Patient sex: M
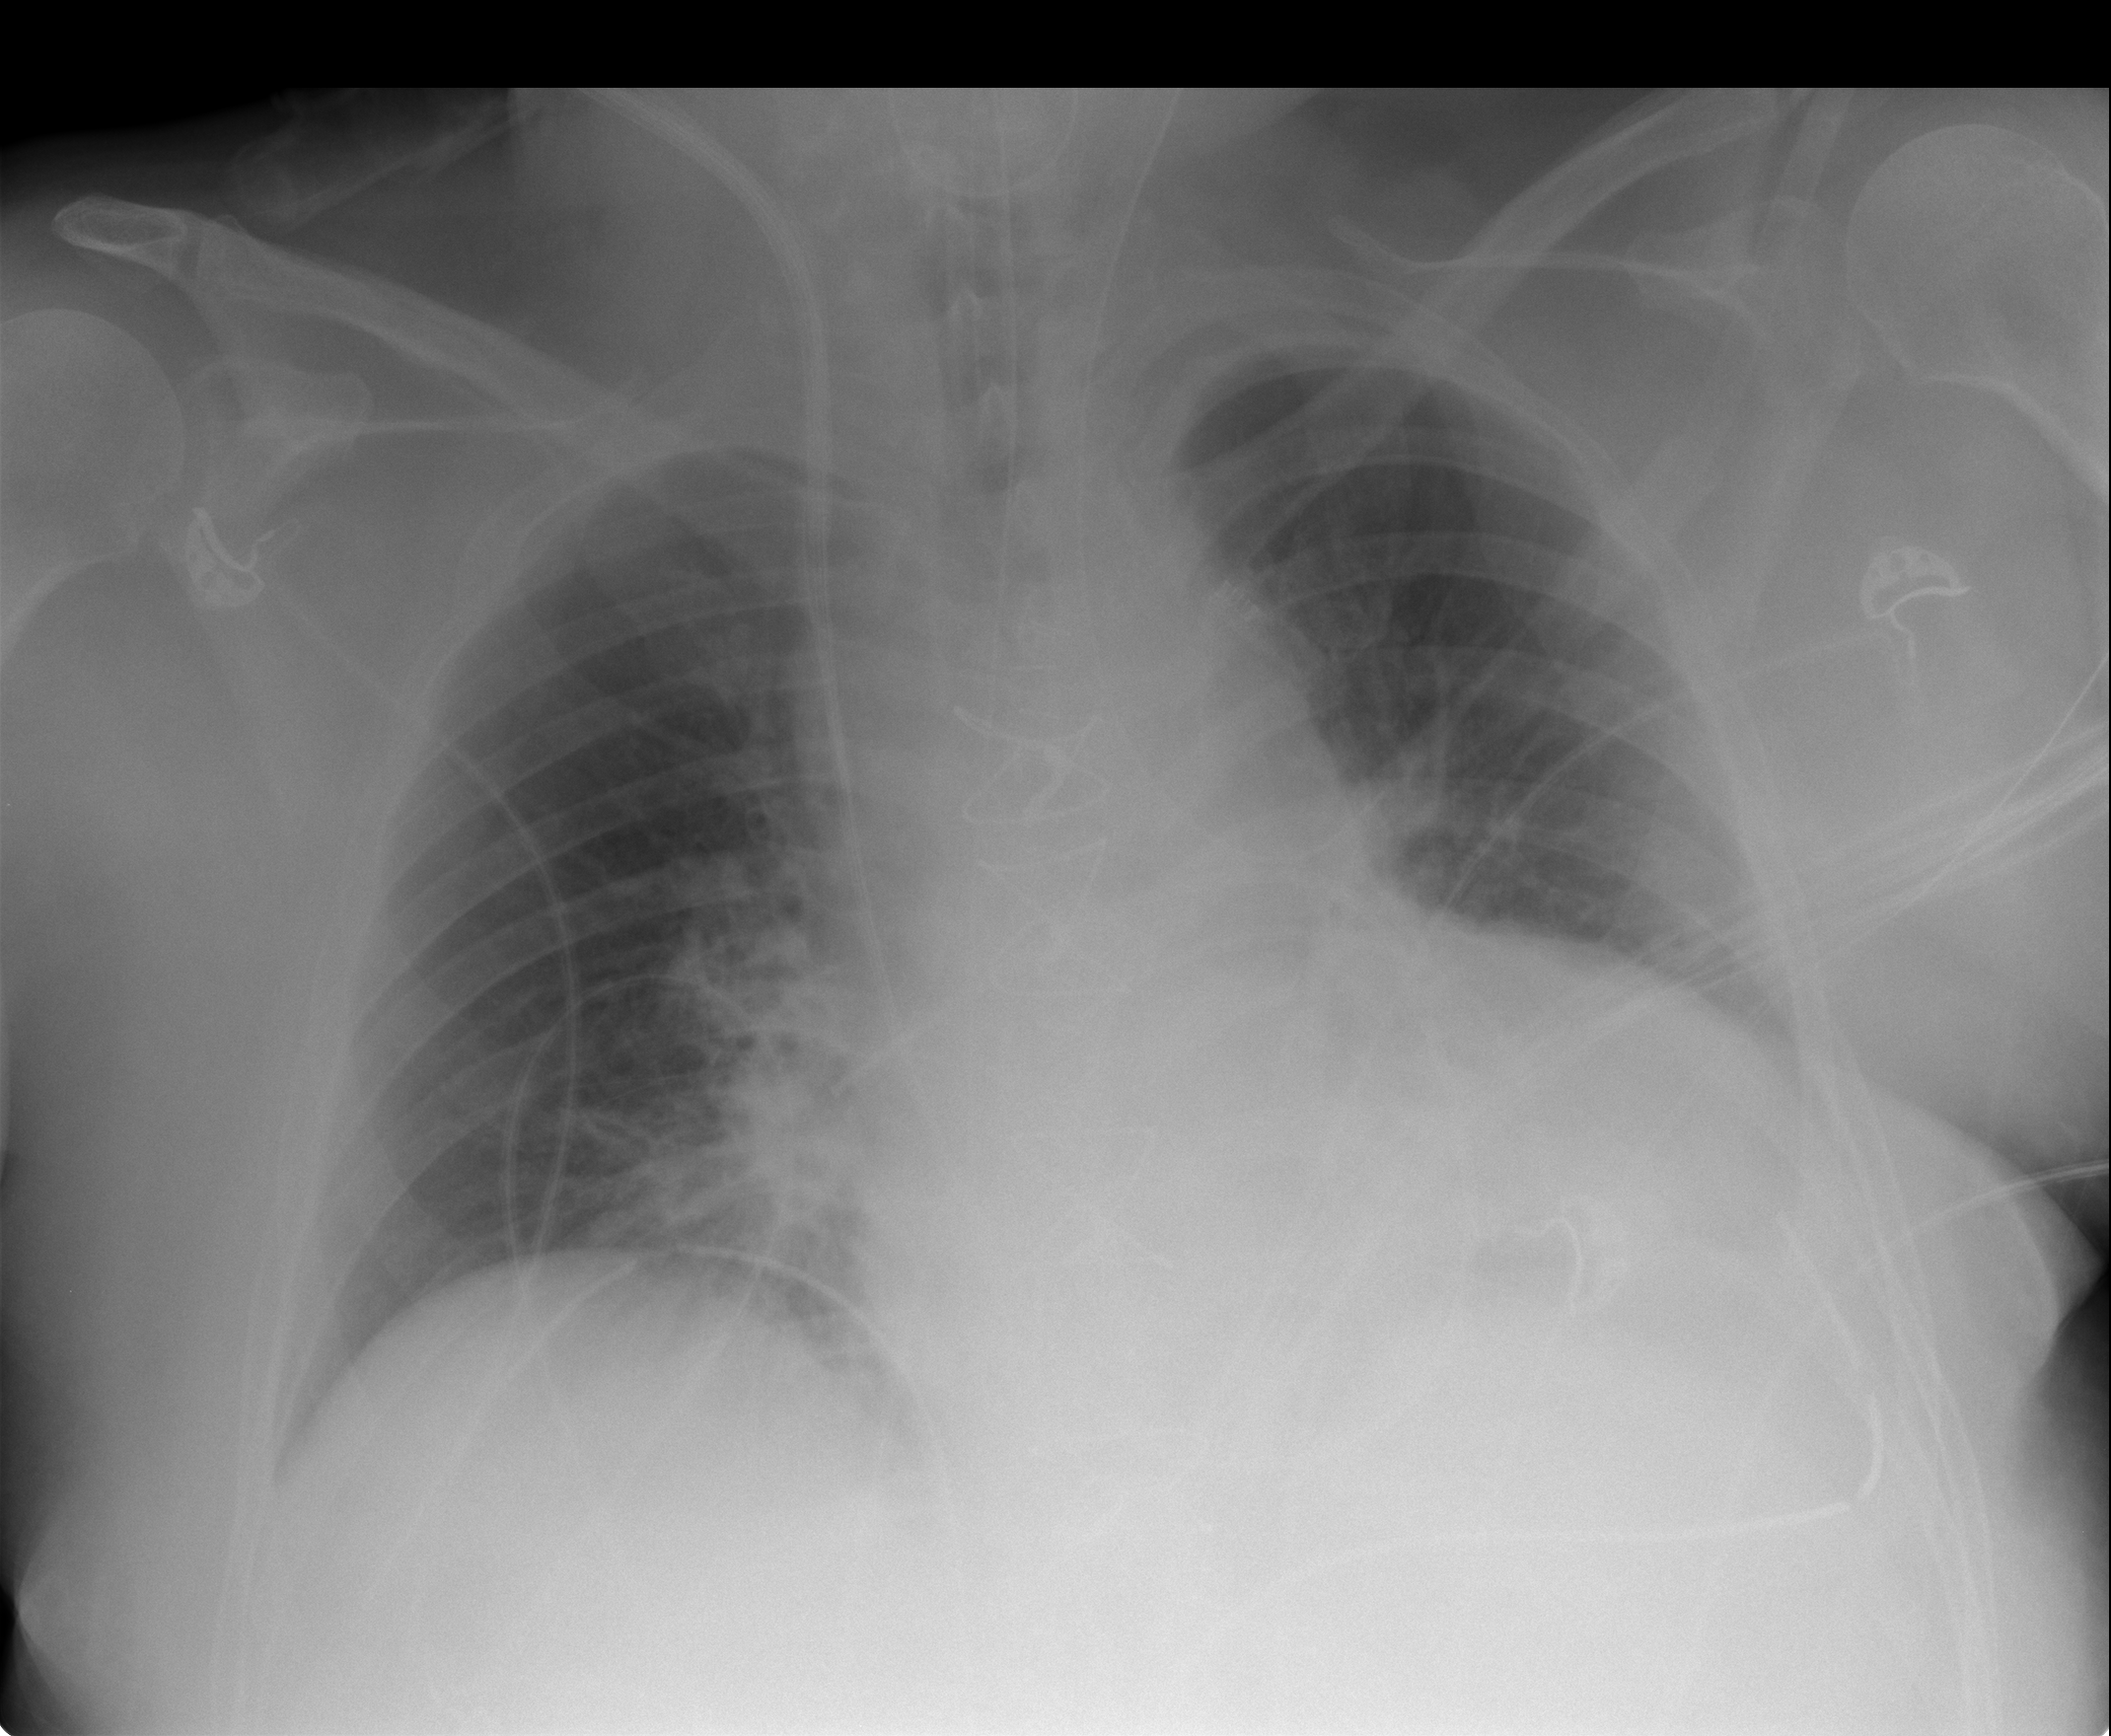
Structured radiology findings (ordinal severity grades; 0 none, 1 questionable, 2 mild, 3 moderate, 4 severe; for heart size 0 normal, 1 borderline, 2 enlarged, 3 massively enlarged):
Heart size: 2
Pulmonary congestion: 1
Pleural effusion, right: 0
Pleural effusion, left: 1
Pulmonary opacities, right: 2
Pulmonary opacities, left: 0
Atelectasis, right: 2
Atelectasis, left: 0